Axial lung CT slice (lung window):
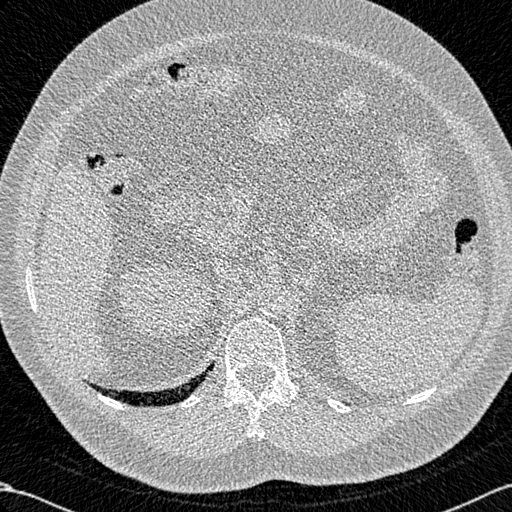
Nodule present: no